Question:
So basically this is my problem i have a div that gets its value from a '<textarea>' just like here on Stack Overflow but if I make it into big characters or small the characters won't break to a new line -- they go outside of the '<div>'. is there a easy and good way to resolve this?
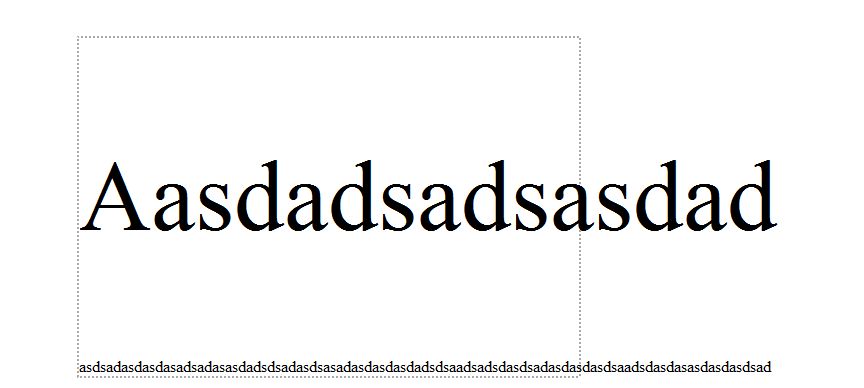
Answer: Use the following CSS on your element:
'''
word-wrap: break-word;
'''